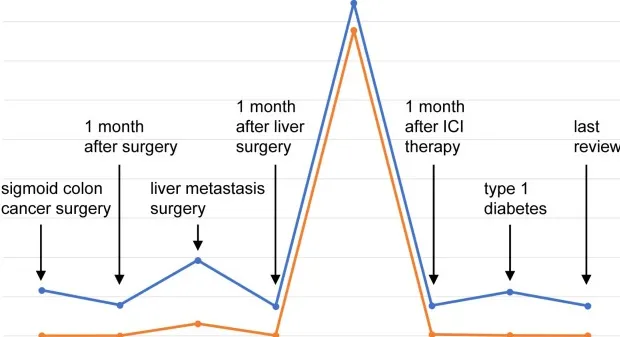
CEA/CA19-9 level changes before and after ICI therapy.
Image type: chart (chart)